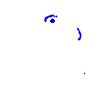
Particle: electron